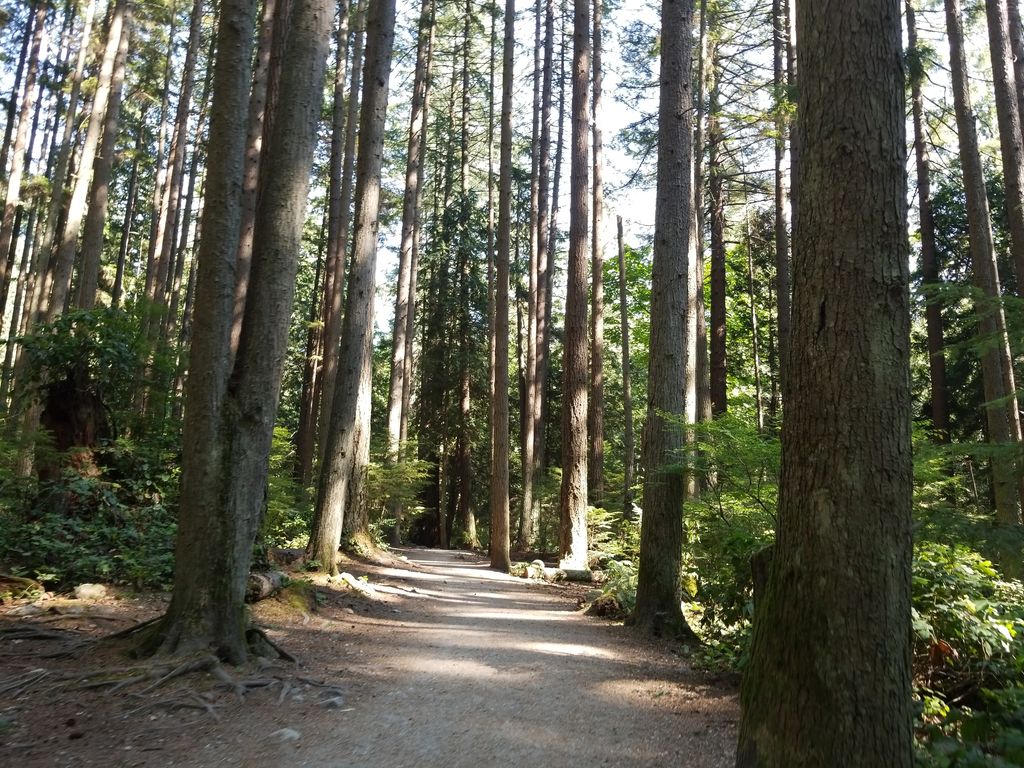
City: vancouver